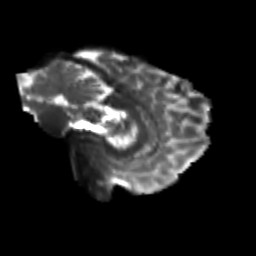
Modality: T2w
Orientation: sagittal
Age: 24
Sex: male
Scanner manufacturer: siemens
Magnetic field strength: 3 T
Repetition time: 3.5 s
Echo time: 0.104 s